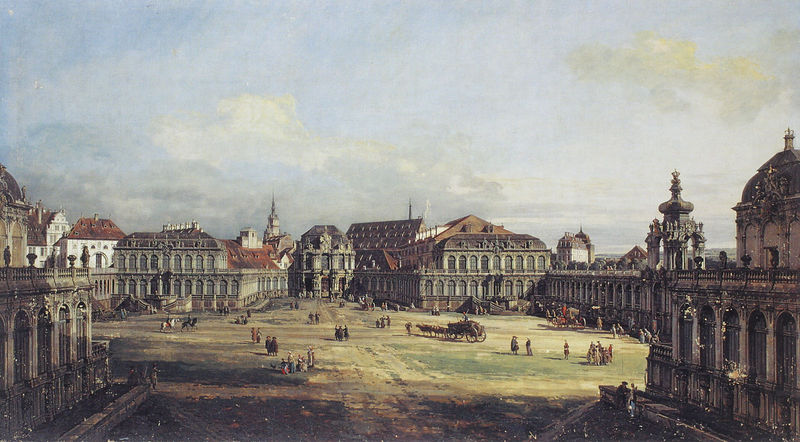
Titel: Dresden, der Zwingerhof
Künstler: Canaletto
Institution: St. Petersburg, Eremitage
Schlagwörter: blau, himmel, schatten, wolken, landschaft, menschen, stadt, fenster, licht, strasse, säulen, dach, gebäude, rot, schloss, bild, häuser, pferde, turm, fassade, fußgänger, kutsche, platz, stadtansicht, bögen, berlin, türme, palast, gauben, etagen, waagen